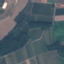
Land use / land cover class: PermanentCrop